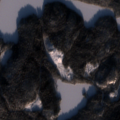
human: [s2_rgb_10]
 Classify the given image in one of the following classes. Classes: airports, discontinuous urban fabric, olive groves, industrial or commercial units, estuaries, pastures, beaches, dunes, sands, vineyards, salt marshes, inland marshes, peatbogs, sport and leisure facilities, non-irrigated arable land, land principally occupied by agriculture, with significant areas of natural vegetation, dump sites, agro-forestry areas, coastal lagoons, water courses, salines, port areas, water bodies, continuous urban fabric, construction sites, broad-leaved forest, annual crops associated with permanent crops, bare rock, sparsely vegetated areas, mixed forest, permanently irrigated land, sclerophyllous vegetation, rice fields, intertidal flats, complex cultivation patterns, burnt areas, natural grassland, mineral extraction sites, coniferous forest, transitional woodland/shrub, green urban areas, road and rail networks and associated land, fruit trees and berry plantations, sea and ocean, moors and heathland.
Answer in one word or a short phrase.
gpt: coniferous forest, mixed forest, water bodies